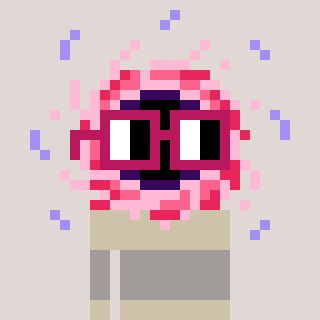
a pixel art character with square dark red glasses, a blackhole-shaped head and a bege-colored body on a warm background